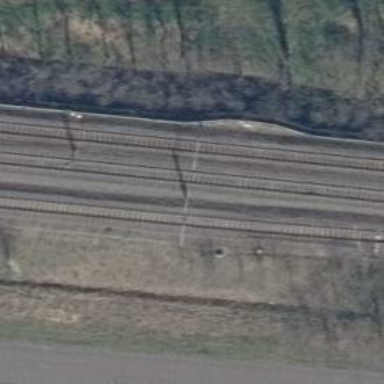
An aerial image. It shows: Railway with electrified contact lines.